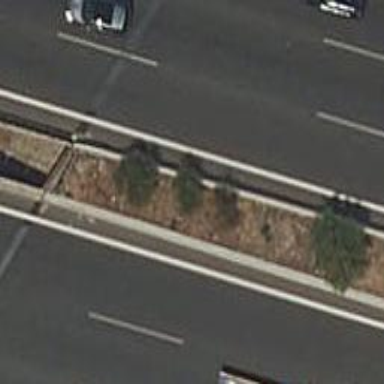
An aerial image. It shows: Jersey barrier wall.